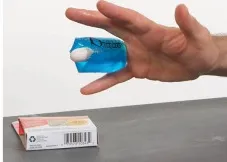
Self-adherent compression bandage wrap range of motion.
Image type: medical_photograph (skin_photograph)